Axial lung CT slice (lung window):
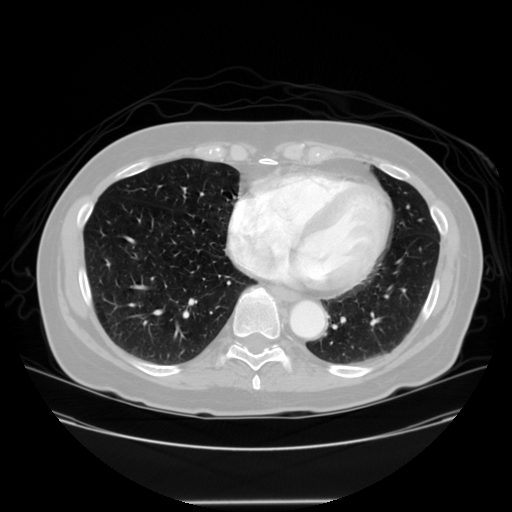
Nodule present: no